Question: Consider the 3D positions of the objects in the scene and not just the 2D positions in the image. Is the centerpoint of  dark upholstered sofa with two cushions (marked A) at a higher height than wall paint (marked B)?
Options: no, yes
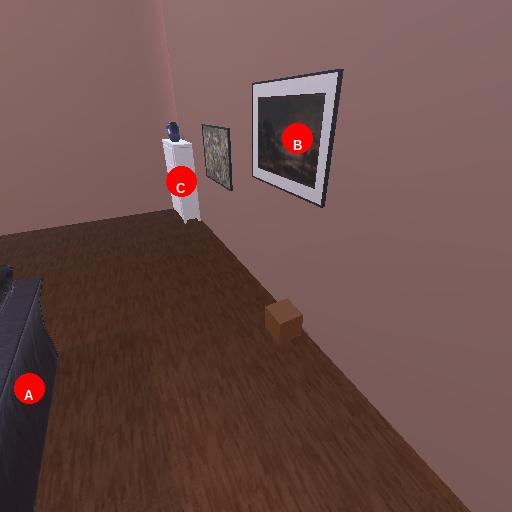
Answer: no